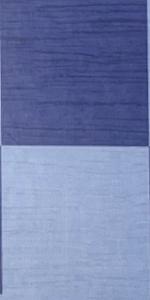
Label: Empty